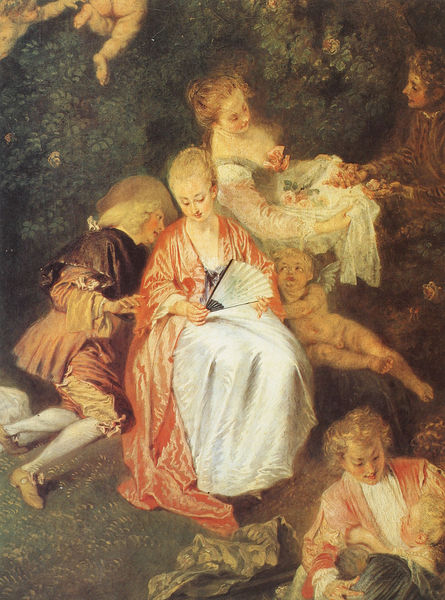
Titel: Die Einschiffung nach Cythera
Künstler: Jean-Antoine Watteau
Institution: Berlin, Schloss Charlottenburg
Schlagwörter: mann, weiß, frau, hut, rosen, rot, schleier, wiese, fächer, busch, paar, seide, engel, dutt, amor, putten, paare, lagern, kosen, po